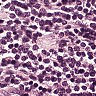
Metastatic tissue present: no